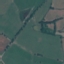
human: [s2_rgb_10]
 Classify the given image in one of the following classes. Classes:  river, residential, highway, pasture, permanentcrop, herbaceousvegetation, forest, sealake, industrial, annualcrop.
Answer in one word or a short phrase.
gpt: Pasture